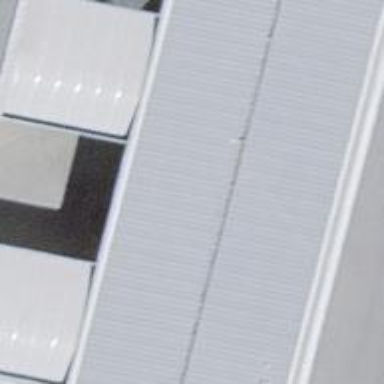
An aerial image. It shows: View of roof of building.